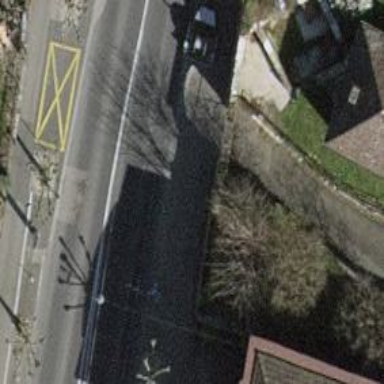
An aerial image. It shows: Entrance with barrier.